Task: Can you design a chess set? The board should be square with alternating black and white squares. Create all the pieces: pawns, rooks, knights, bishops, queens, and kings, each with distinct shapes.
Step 2517:
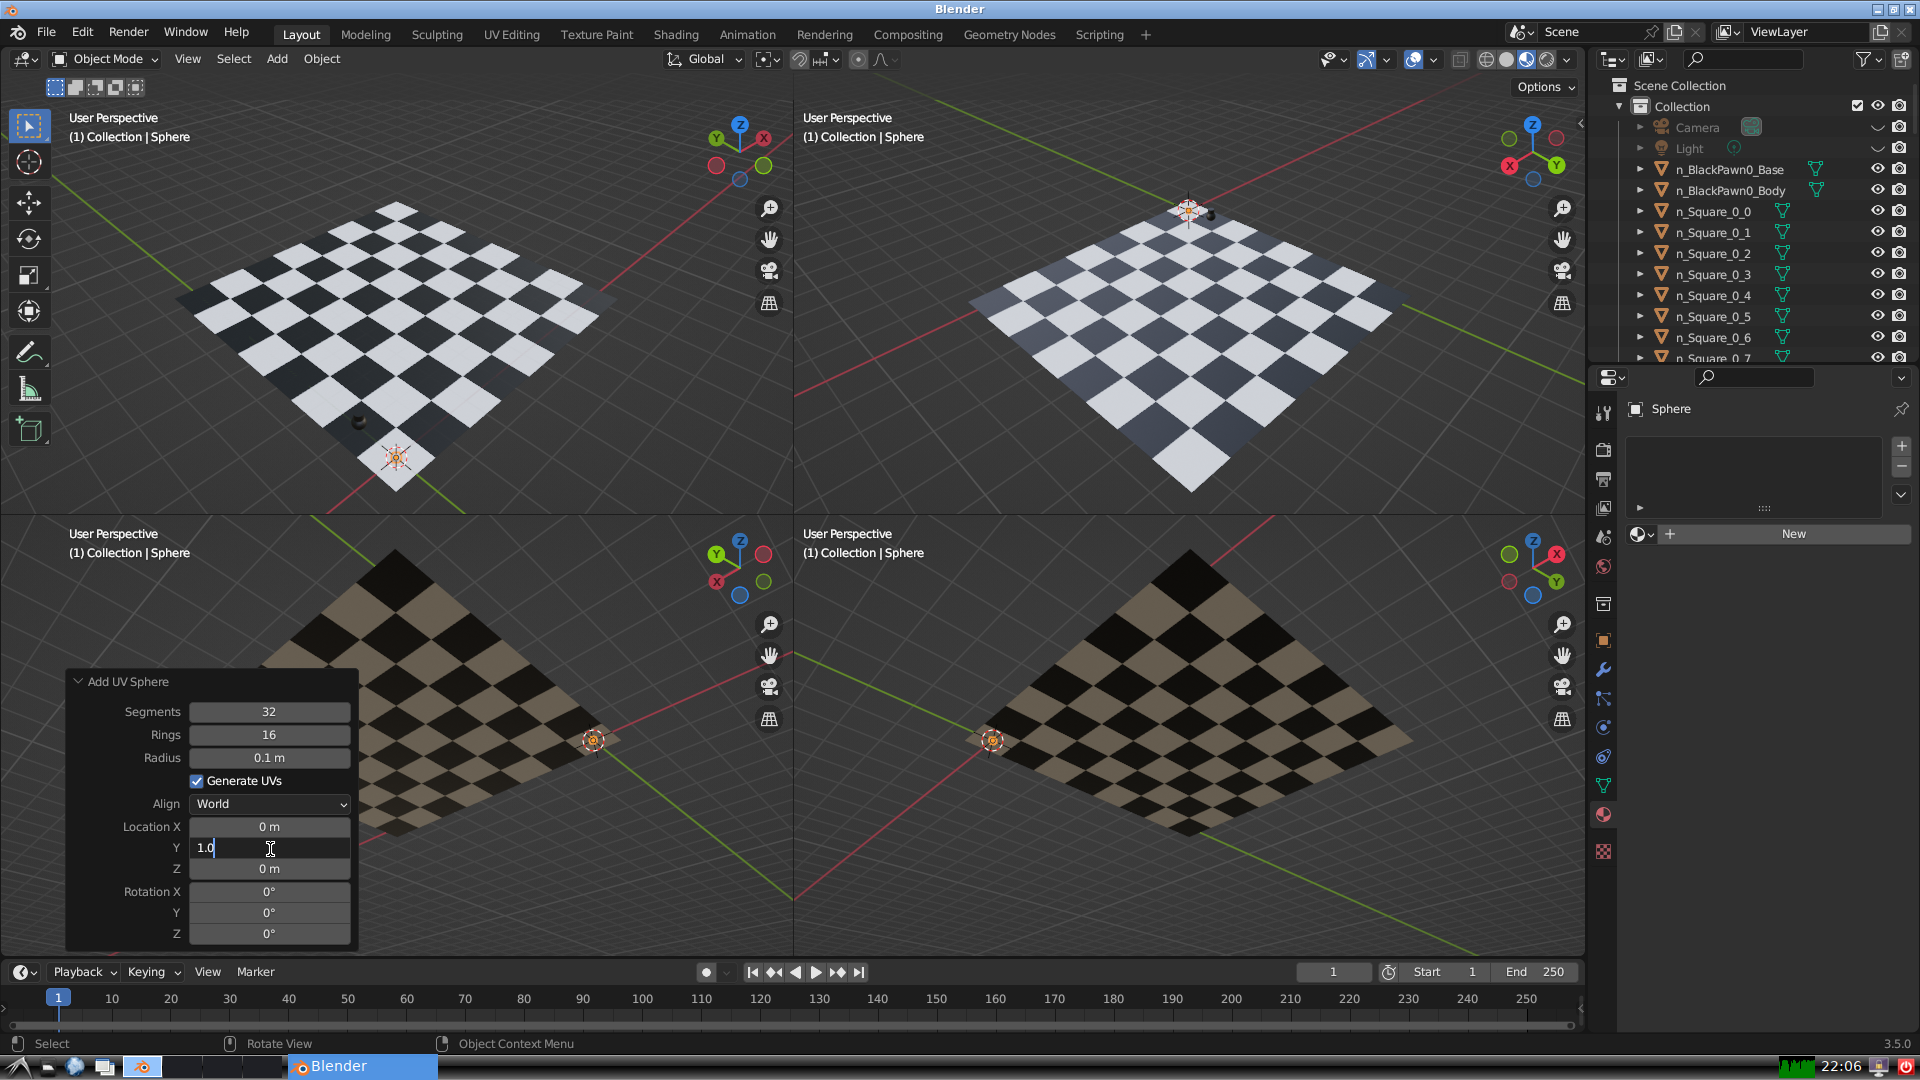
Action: {"key_press": ['Return']}